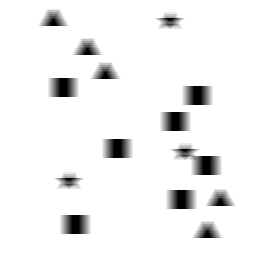
Squares: 7
Triangles: 5
Stars: 3
Total shapes: 15